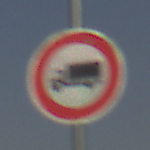
Verkehrszeichen: VerbotFuerKraftfahrzeugeUeberDreiKommaFuenfTonnen
Umgebung: Outdoor, Suburban
Tageszeit: MorningAfternoon
Wetter: Clear
Licht: Natural
Jahreszeit: NotSpecified
Kontrast: HighContrast